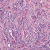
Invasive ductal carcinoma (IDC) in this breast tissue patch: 1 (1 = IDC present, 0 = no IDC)